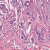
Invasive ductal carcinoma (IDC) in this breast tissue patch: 1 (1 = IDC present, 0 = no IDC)